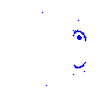
Particle: kaon